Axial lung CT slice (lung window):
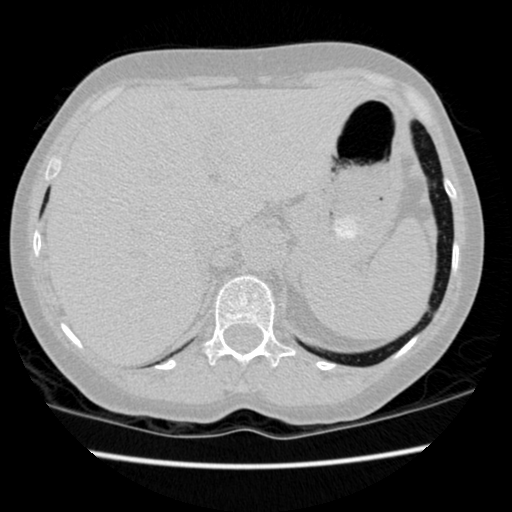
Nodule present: no